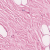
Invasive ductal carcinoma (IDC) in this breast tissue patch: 0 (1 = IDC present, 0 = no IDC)